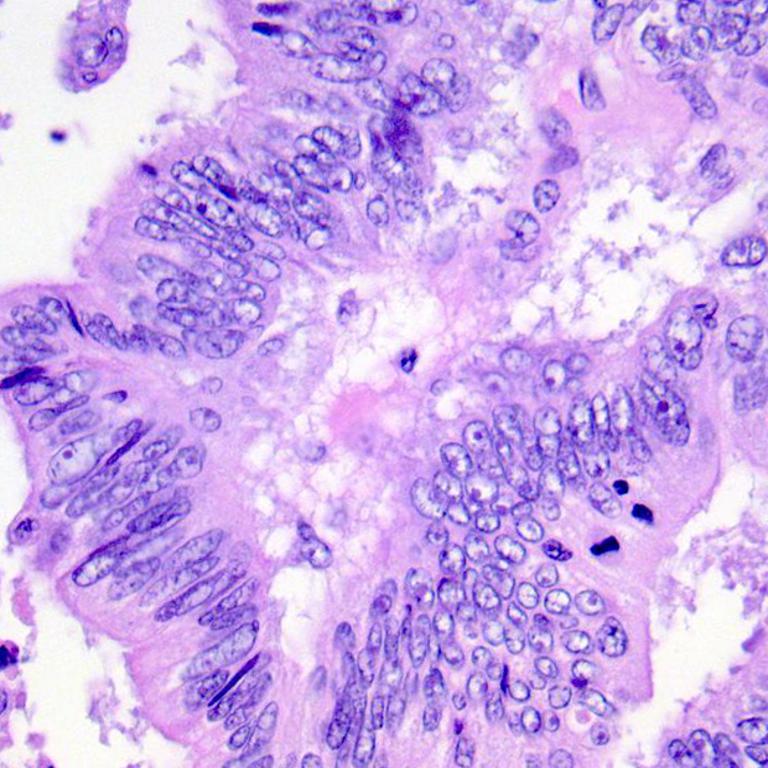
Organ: colon
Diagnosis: adenocarcinomas